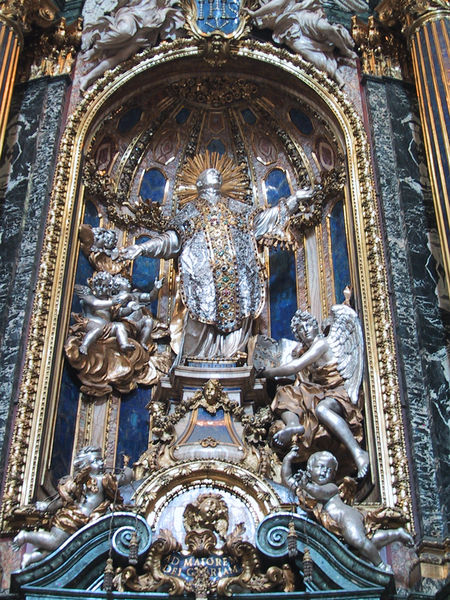
Titel: Ignatius-Altar (hl. Ignatius von Loyola)
Künstler: Andrea Pozzo
Standort: Rom, Il Gesù (EU - I - Latium)
Schlagwörter: blau, flügel, himmel, marmor, säule, wolke, barock, silber, hände, kirche, gold, girlande, rokoko, engel, füße, schrift, kuppel, arch, bishop, blue, church, column, columns, feathers, ornate, people, pope, priest, white, golden, gray, robe, yellow, nische, altar, halbrund, prister, heiligenschein, voluten, nimbus, silver, angel, angels, cloud, clouds, heaven, priester, sun, heiliger, baroque, metal, volute, schnecken, putten, gilt, trim, apotheosis, martyr, saint, sakral, faces, photo, sculpture, statue, wings, kirsche, mamor, cherubs, cupid, cupids, marble, arms, dome, latein, cathedral, jesus, religion, crest, god, halbkugel, strahlenkranz, christ, blattgold, augustinus, christian, heligenschein, christianity, ornamental, tan, standing, meßgewand, fluted, latin, photograph, chapel, heads, engeln, fügel, babies, halo, niche, kasel, jhs, jewelry, tomb, jesus christ, stucco, bernini, ascension, carved, arched, jewels, memorial, worship, baroock, seraphim, loyola, arms outstretched, collum, concha, celebreate